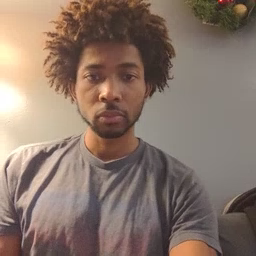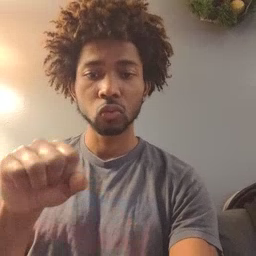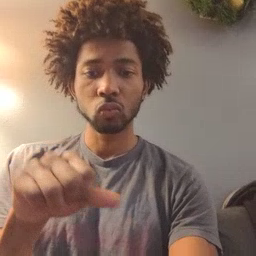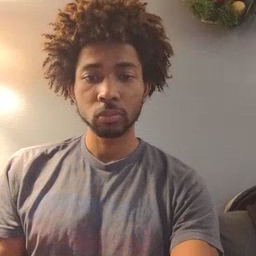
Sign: shoe